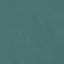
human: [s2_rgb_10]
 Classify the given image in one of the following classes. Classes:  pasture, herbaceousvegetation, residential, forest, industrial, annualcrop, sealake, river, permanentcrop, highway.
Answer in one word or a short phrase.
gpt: SeaLake